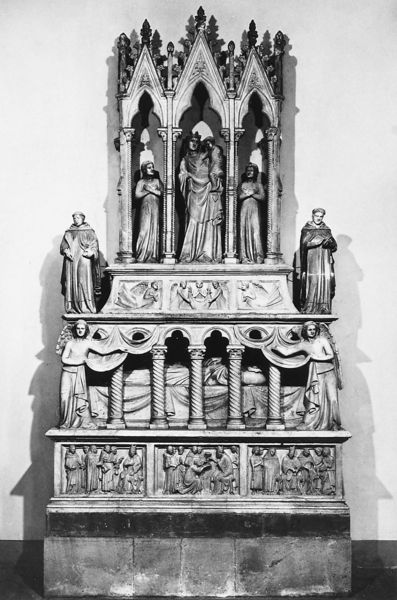
Titel: Grabmal für Simone Saltarelli
Künstler: Nino d’Andrea Pisano
Standort: Pisa, S. Caterina (EU - I - Toskana)
Schlagwörter: säulen, sockel, stein, kirche, kind, spitzen, gotik, engel, relief, figuren, bischof, foto, denkmal, altar, gotisch, christus, grab, jesus, baldachin, mönche, maria, madonna, schrein, christentum, grabmal, jesuskind, sarkophag, grabstein, mari, steinmetzerei, grabesstein